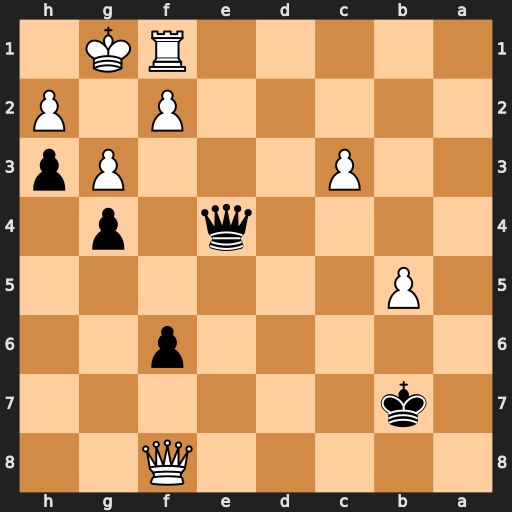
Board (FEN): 5Q2/1k6/5p2/1P6/4q1p1/2P3Pp/5P1P/5RK1
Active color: b
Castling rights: -
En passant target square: -
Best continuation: Qg2#